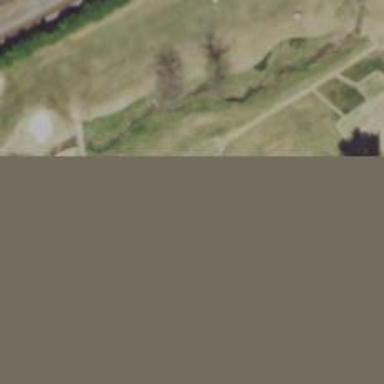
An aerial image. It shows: Serene golf path.